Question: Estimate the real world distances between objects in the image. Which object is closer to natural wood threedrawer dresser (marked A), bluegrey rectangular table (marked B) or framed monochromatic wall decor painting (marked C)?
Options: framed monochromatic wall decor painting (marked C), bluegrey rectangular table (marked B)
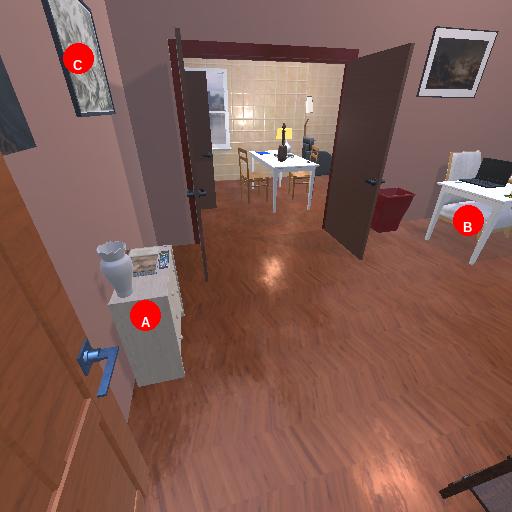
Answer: framed monochromatic wall decor painting (marked C)